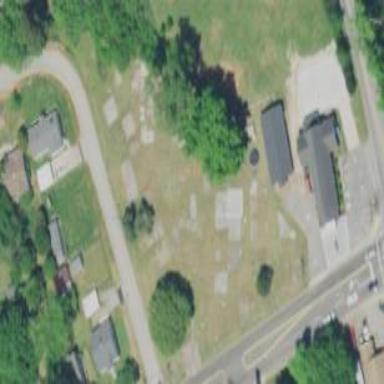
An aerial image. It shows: Graveyard.